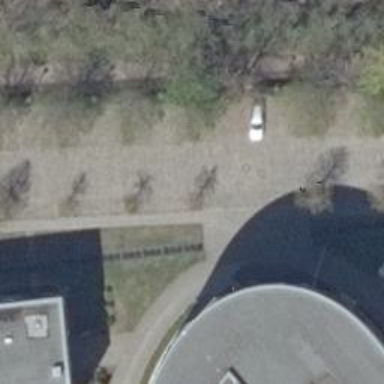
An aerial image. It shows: Paved driveway road for service purposes.